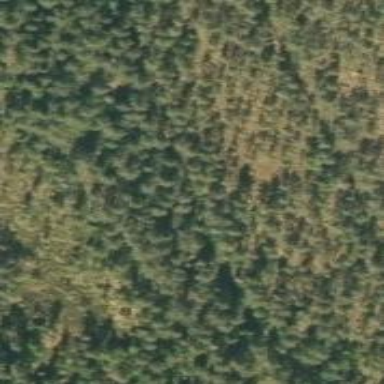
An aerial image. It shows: Needle-leaved woodland.